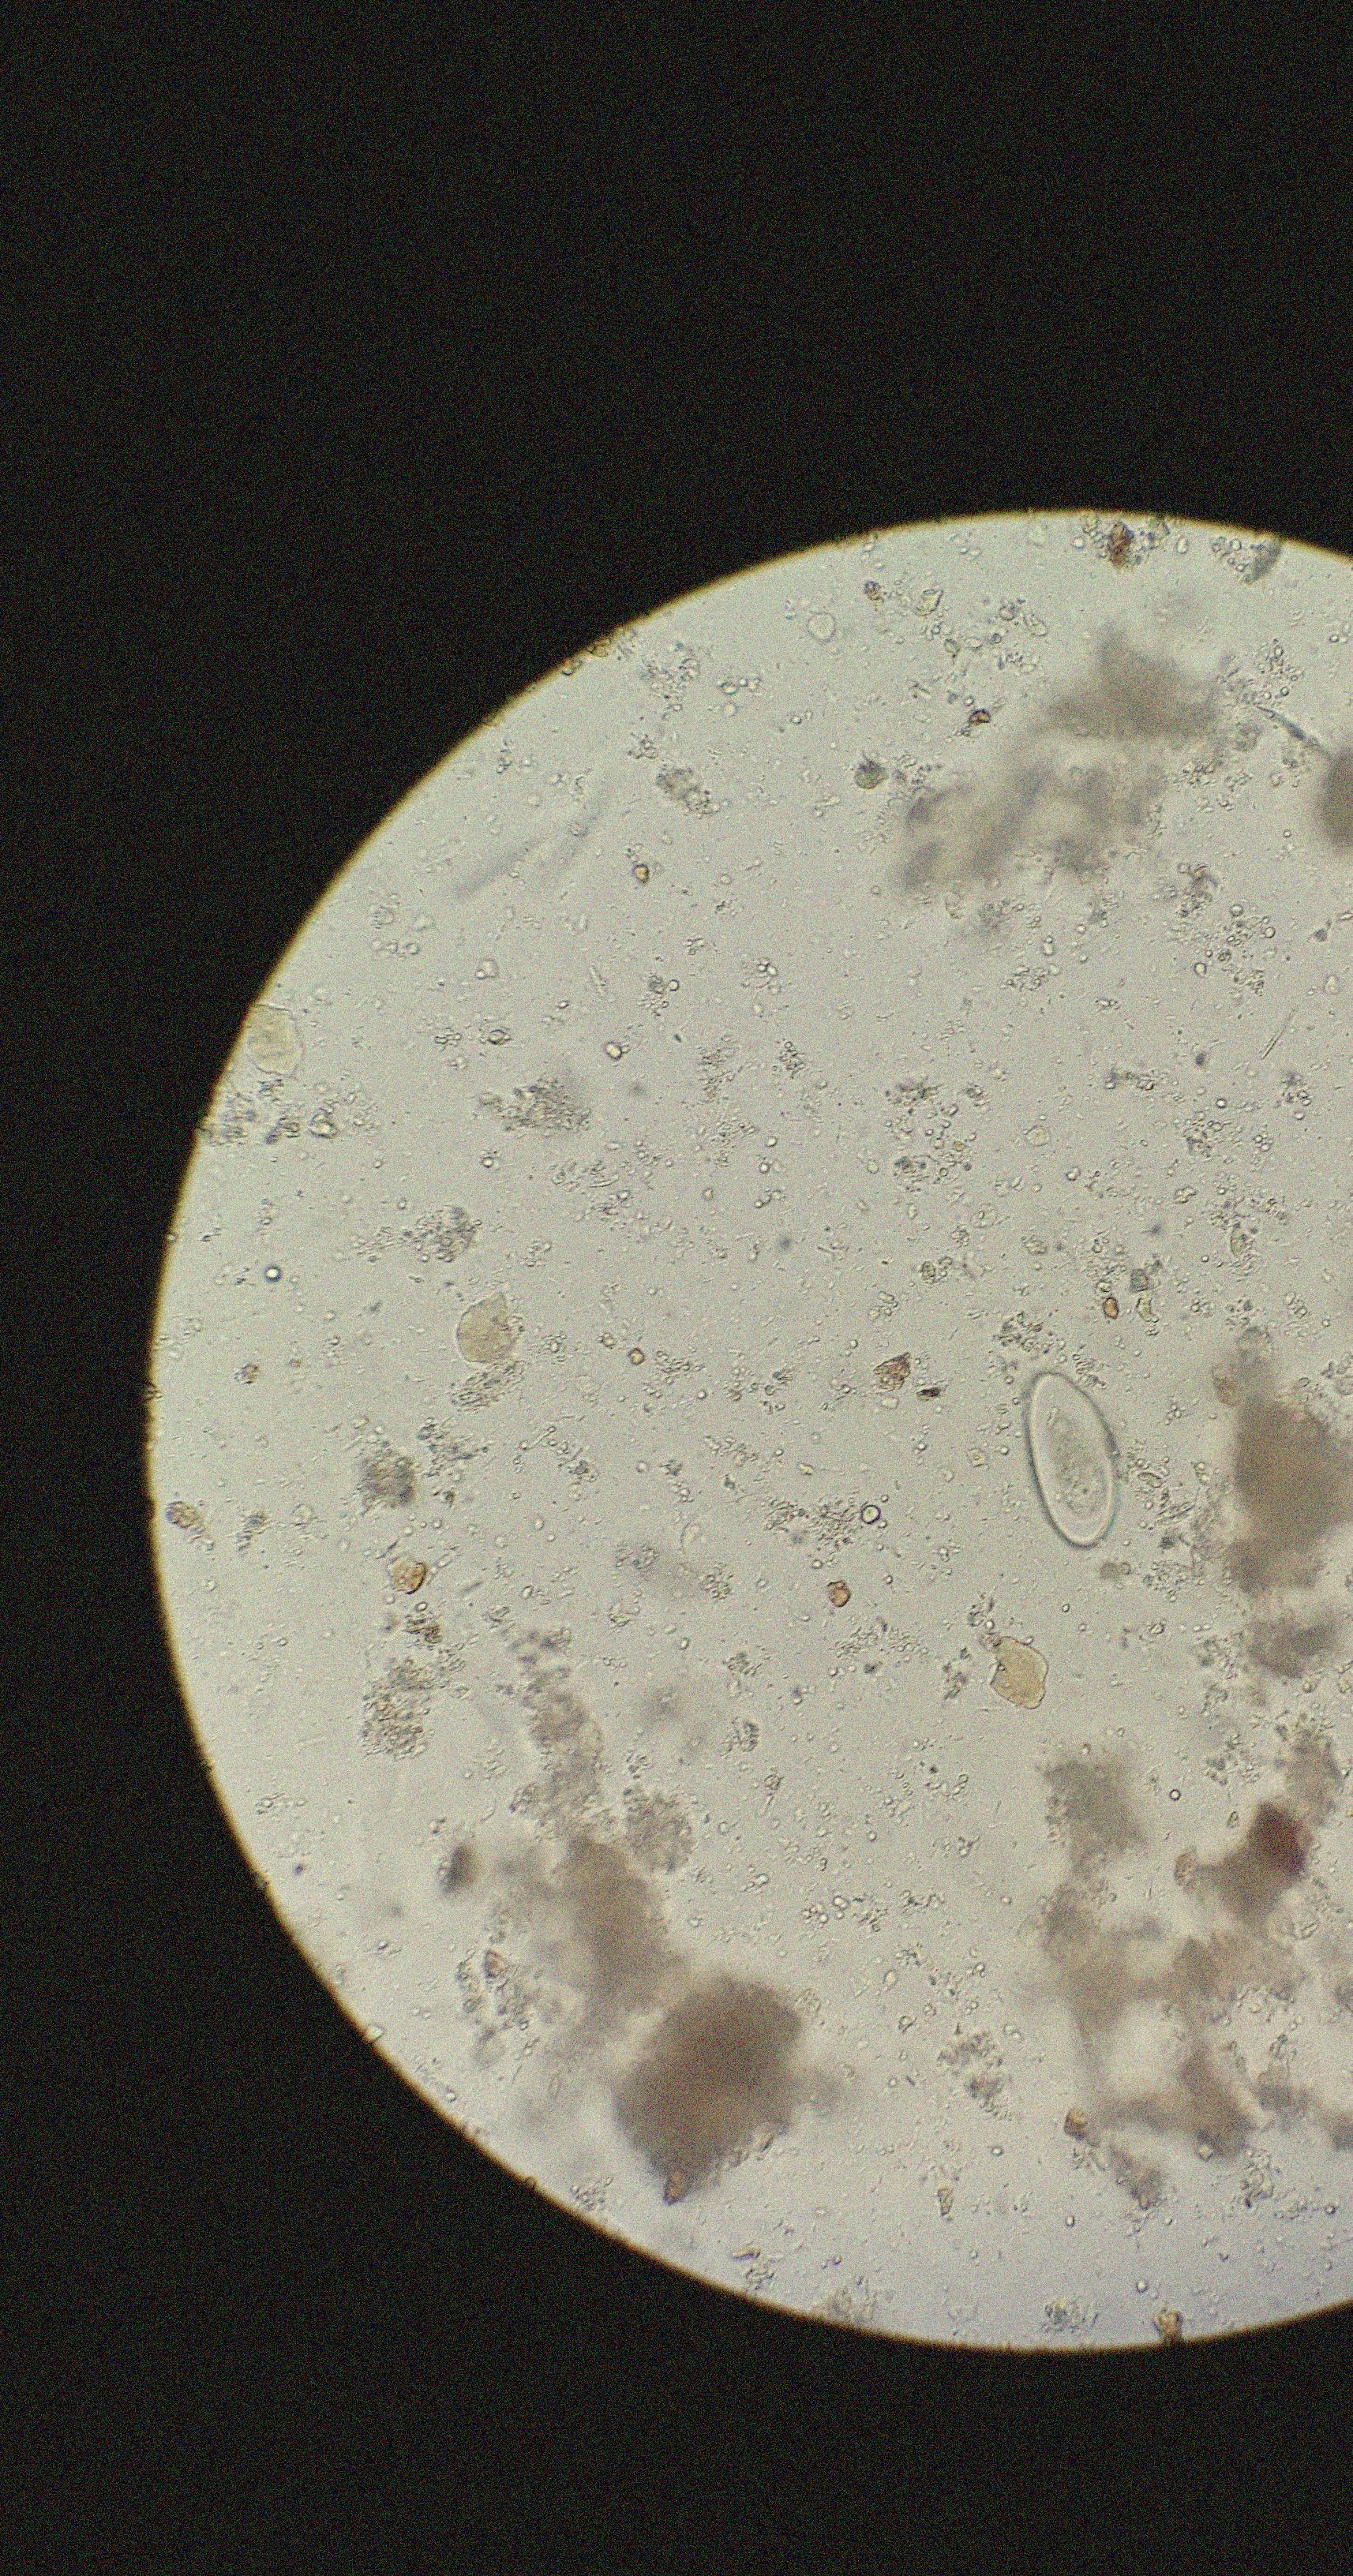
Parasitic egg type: Enterobius vermicularis